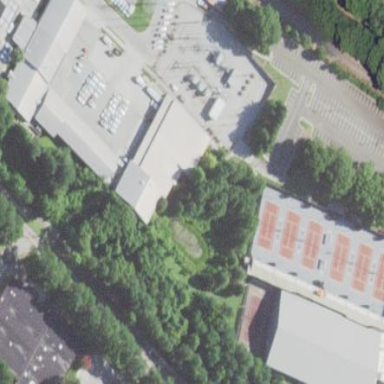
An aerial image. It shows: Distribution level power substation surrounded by fence.